Field crop: maize
Growth stage: 2
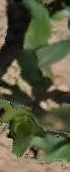
Species: maize